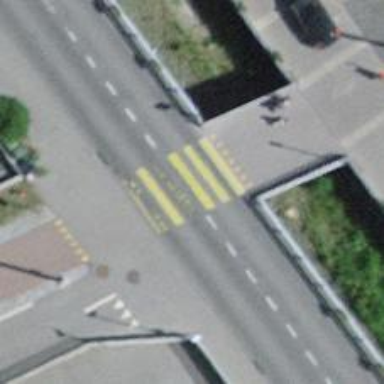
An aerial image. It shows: Marked crossing on the road.